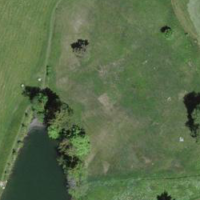
EUNIS habitat code: 24
Species observed at this site:
Allium carinatum
Nymphalis polychloros